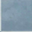
Piece: xx